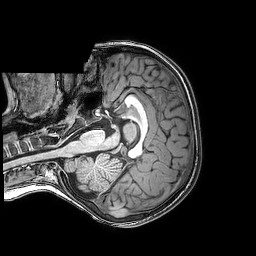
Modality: T1w
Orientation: axial
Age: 8
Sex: female
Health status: healthy